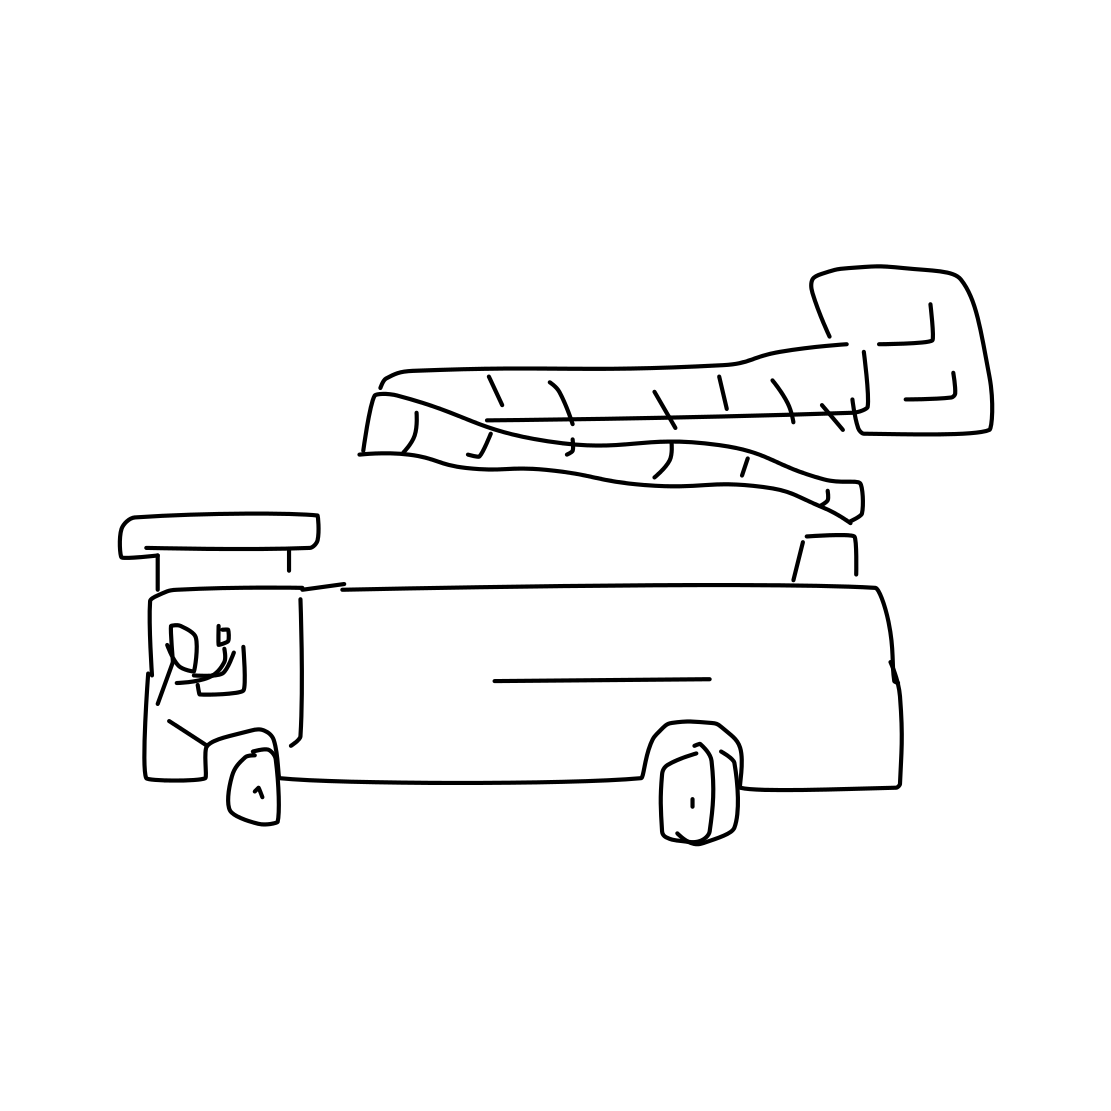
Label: pickup truck